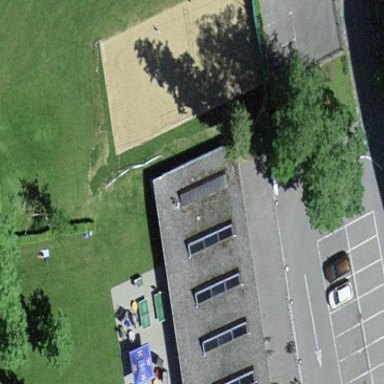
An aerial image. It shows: Sandy pitch for beach volleyball.